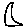
Label: moon